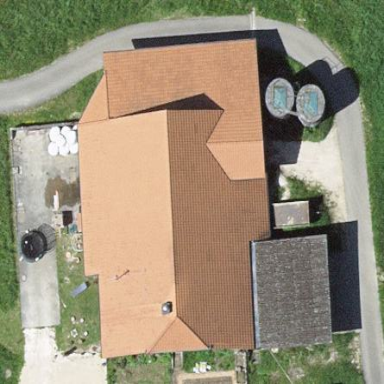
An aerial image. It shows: Farm building.